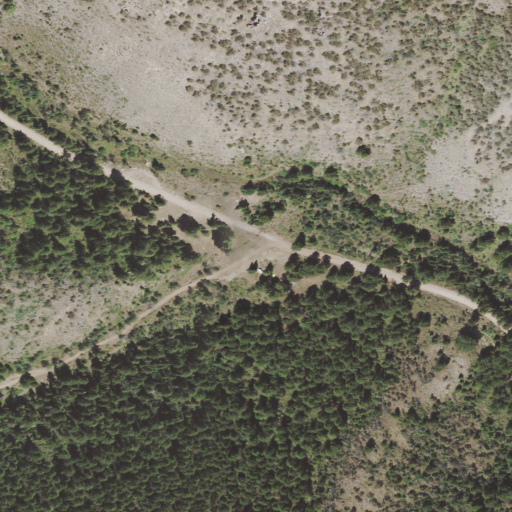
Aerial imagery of valley in Idaho named Left Fork Fish Haven Canyon containing evergreen forest, shrub, open development, mixed forest, low intensity development, and deciduous forest